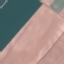
Land use / land cover class: AnnualCrop